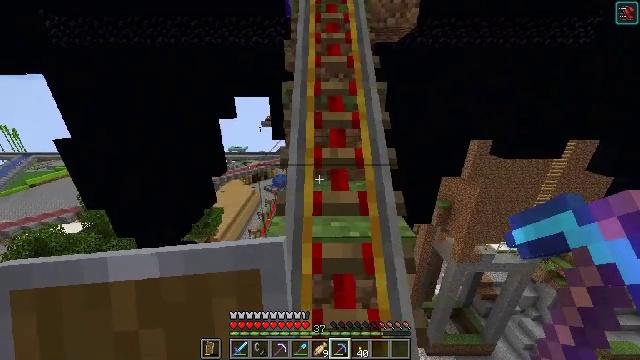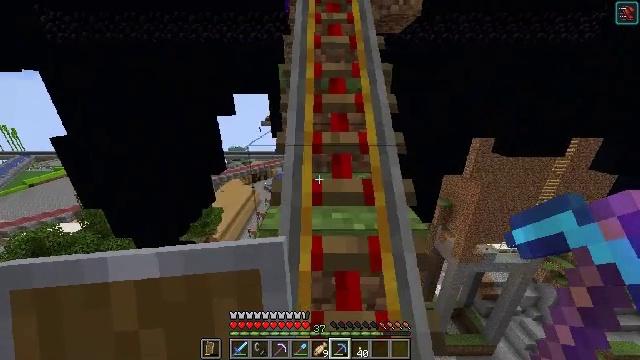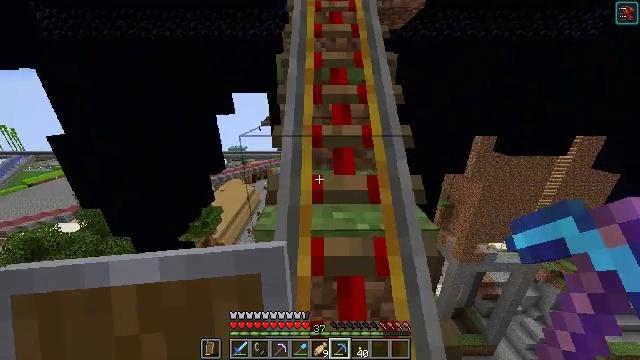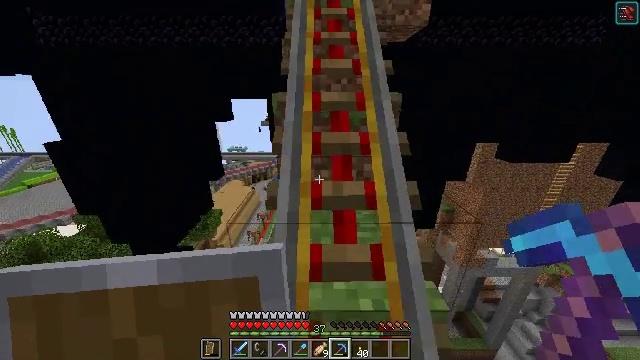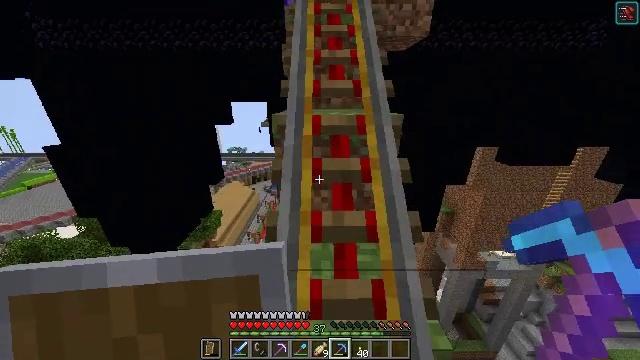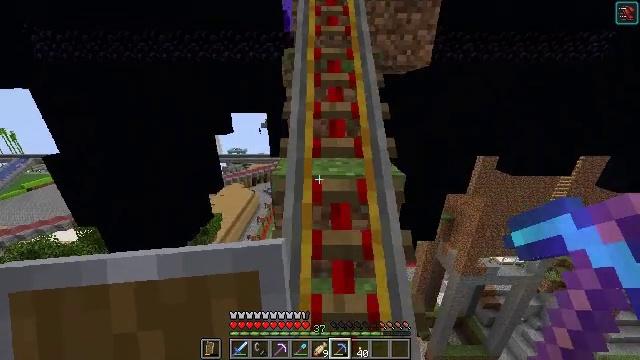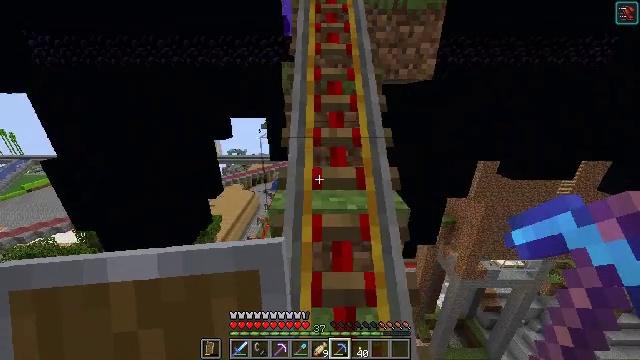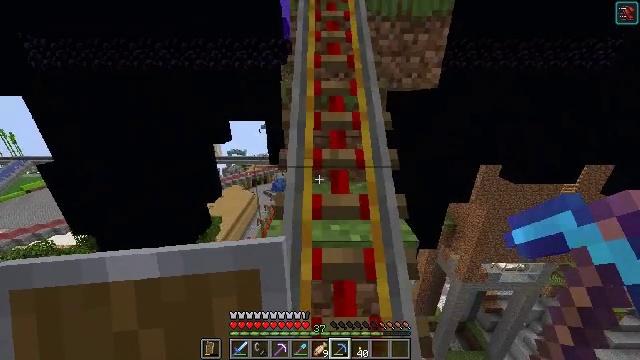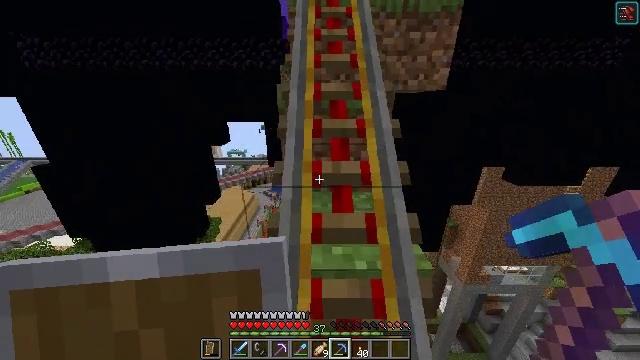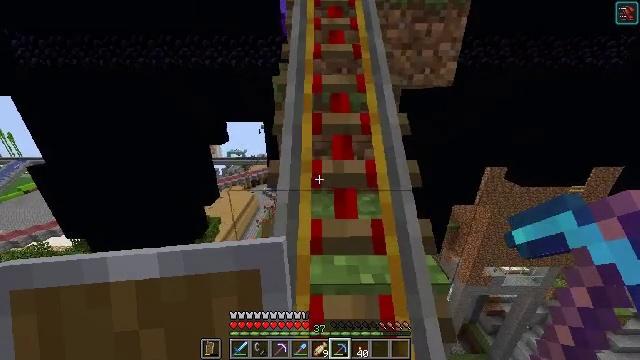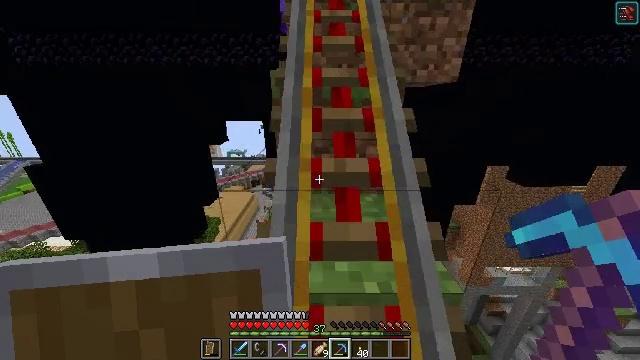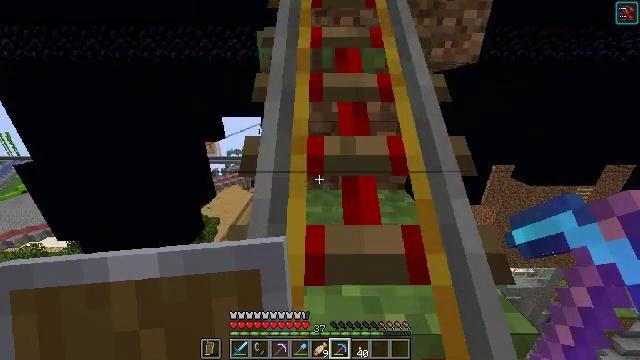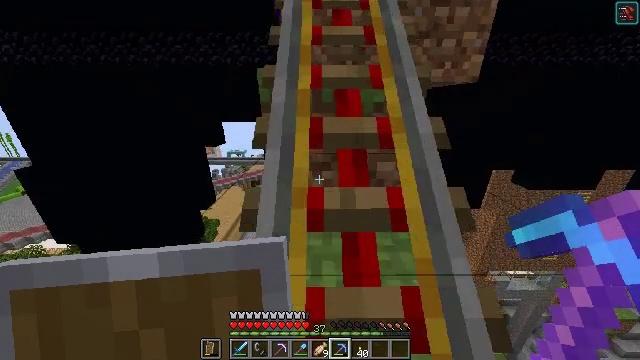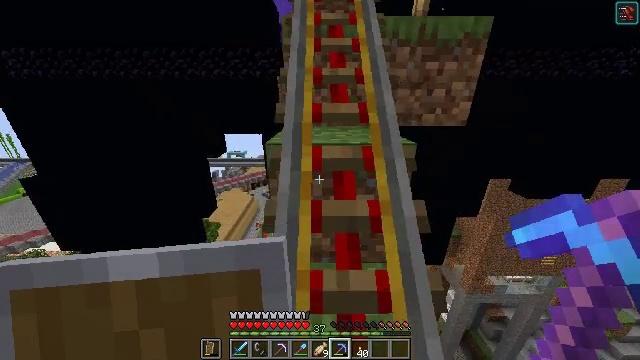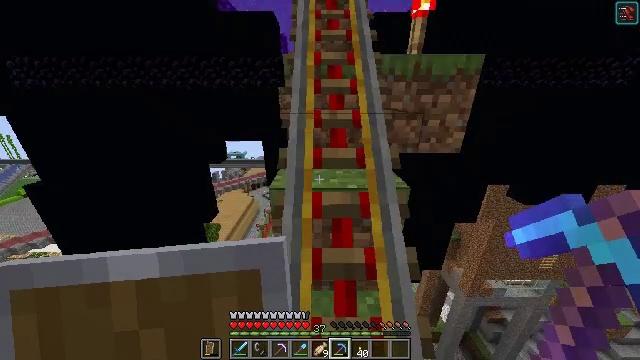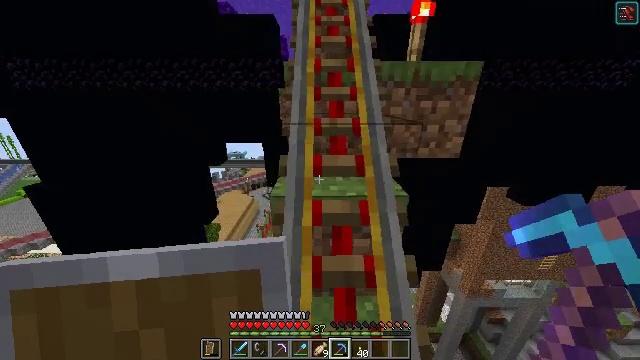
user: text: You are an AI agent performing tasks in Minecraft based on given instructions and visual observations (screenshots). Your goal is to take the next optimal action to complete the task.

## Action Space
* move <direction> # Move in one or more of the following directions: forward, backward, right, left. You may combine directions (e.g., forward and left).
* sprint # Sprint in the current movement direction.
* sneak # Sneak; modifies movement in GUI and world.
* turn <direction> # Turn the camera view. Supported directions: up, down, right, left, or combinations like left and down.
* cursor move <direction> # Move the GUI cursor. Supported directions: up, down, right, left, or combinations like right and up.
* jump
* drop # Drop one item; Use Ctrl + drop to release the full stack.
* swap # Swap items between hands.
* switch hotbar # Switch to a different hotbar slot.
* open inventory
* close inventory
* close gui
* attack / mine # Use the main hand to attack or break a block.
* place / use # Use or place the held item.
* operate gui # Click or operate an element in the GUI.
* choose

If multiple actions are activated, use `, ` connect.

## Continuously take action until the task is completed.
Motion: motion action
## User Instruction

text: Remove crimson fungus from its spot.
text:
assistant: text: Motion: move forward
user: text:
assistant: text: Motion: move forward, jump
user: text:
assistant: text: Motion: move forward, jump
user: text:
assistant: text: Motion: move forward, jump
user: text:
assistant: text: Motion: move forward
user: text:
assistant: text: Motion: move forward
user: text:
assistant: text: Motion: move forward
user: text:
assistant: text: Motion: move forward
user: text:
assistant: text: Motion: move forward
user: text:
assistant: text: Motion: move forward
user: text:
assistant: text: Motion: move forward, jump
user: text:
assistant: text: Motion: move forward, jump
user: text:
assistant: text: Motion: move forward, jump
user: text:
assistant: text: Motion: move forward
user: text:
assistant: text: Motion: move forward
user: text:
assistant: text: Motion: move forward
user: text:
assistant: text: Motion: move forward
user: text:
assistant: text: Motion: move forward
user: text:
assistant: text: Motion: move forward
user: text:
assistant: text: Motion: move forward, jump
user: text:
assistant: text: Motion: move forward, jump
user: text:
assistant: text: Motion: move forward, jump
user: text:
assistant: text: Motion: move forward
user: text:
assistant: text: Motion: move forward
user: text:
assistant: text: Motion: move forward
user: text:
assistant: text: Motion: move forward
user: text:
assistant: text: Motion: move forward, turn left
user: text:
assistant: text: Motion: move forward, jump
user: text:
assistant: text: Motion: move forward, jump
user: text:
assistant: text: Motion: move forward, jump